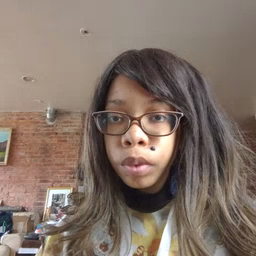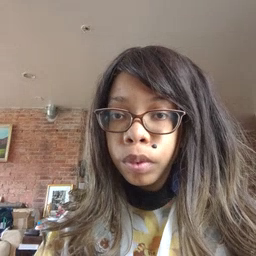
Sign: carrot